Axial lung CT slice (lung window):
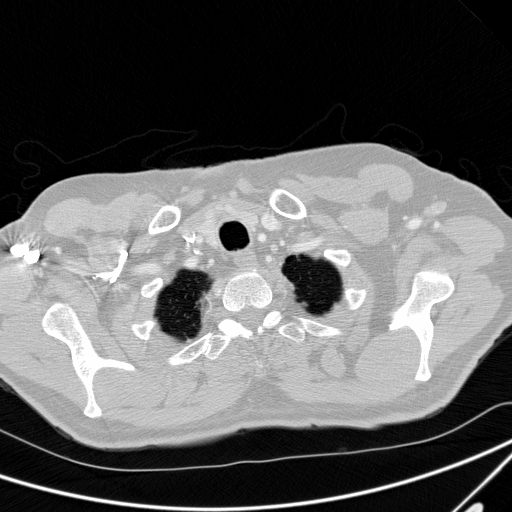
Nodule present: no